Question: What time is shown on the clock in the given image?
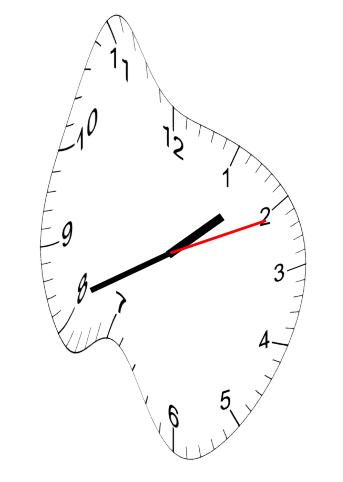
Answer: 01:41:11